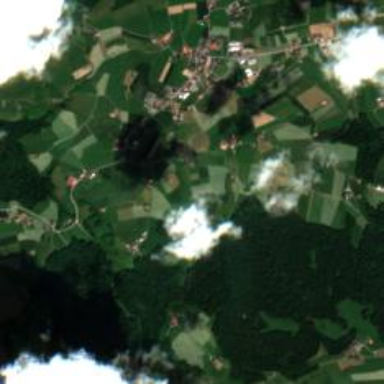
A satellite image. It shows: Small settlement known as hamlet.